Current action and preconditions to check: path_clear

Your task: For each precondition in the list above, predict whether it will hold at this action.

Consider the current scene as observed from the mobile robot's camera, and analyze the predicted future states of all dynamic agents (e.g., people, animals, vehicles, or any moving entities) within the NEXT SECOND.

IMPORTANT: Only answer "very likely" if you are absolutely certain—based on strong, clear evidence—that a dynamic agent will violate the precondition in the predicted future state. Do NOT answer "very likely" for unlikely, ambiguous, or low-probability risks.

Ask yourself for each precondition: Is there a high probability, with clear and convincing evidence, that the predicted future states of any dynamic agent will interfere with the predicted future state of the currently executing action within the NEXT SECOND, causing that precondition to fail?

Assess the risk level based on these predictions. Use "likely" or "very likely" if motions create a clear risk of interference.

Use "neutral" or "improbable" if agents are nearby but their predicted paths are clearly diverging or non-conflicting.

Failure Risk Categories: "very improbable", "improbable", "neutral", "likely", "very likely"

Answer Format: Output ONLY the probability_of_failure value from these categories: "very improbable", "improbable", "neutral", "likely", "very likely"

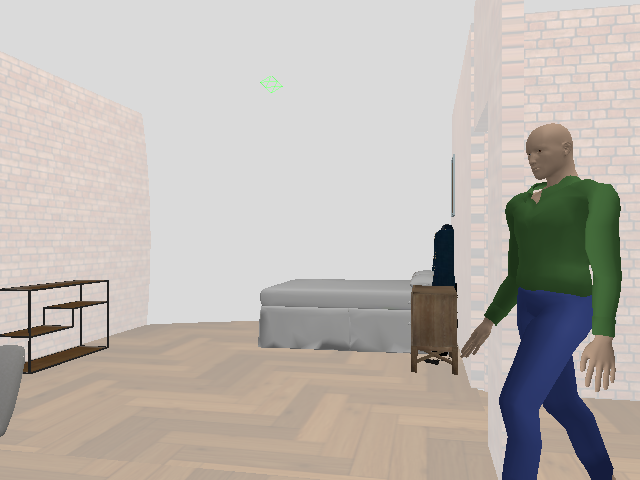

Answer: likely